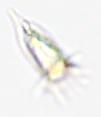
Label: Tintinnid